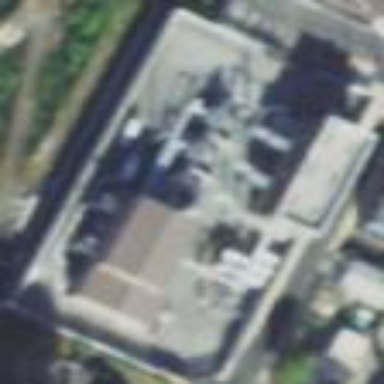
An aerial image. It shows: Power substation.